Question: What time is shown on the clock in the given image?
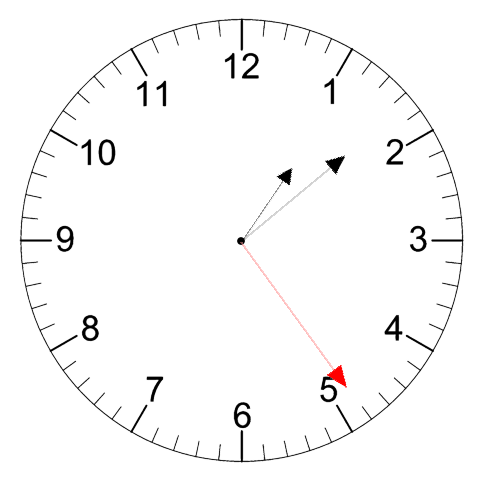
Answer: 01:08:24